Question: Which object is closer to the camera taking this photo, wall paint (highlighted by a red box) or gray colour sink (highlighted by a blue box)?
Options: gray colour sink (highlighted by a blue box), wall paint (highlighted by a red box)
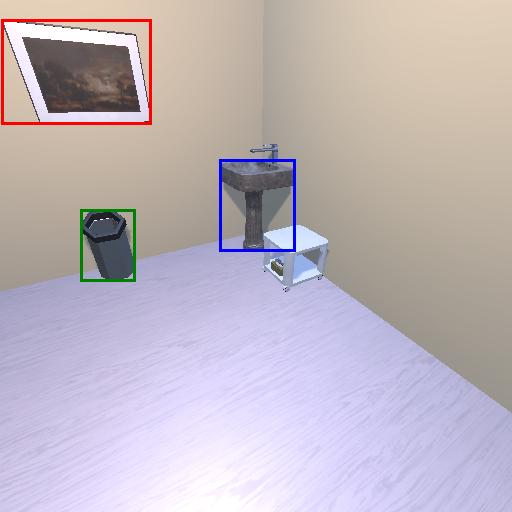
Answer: gray colour sink (highlighted by a blue box)